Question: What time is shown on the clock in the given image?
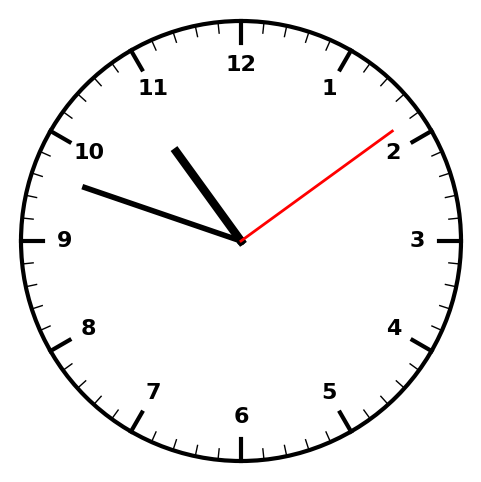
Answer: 10:48:09